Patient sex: M
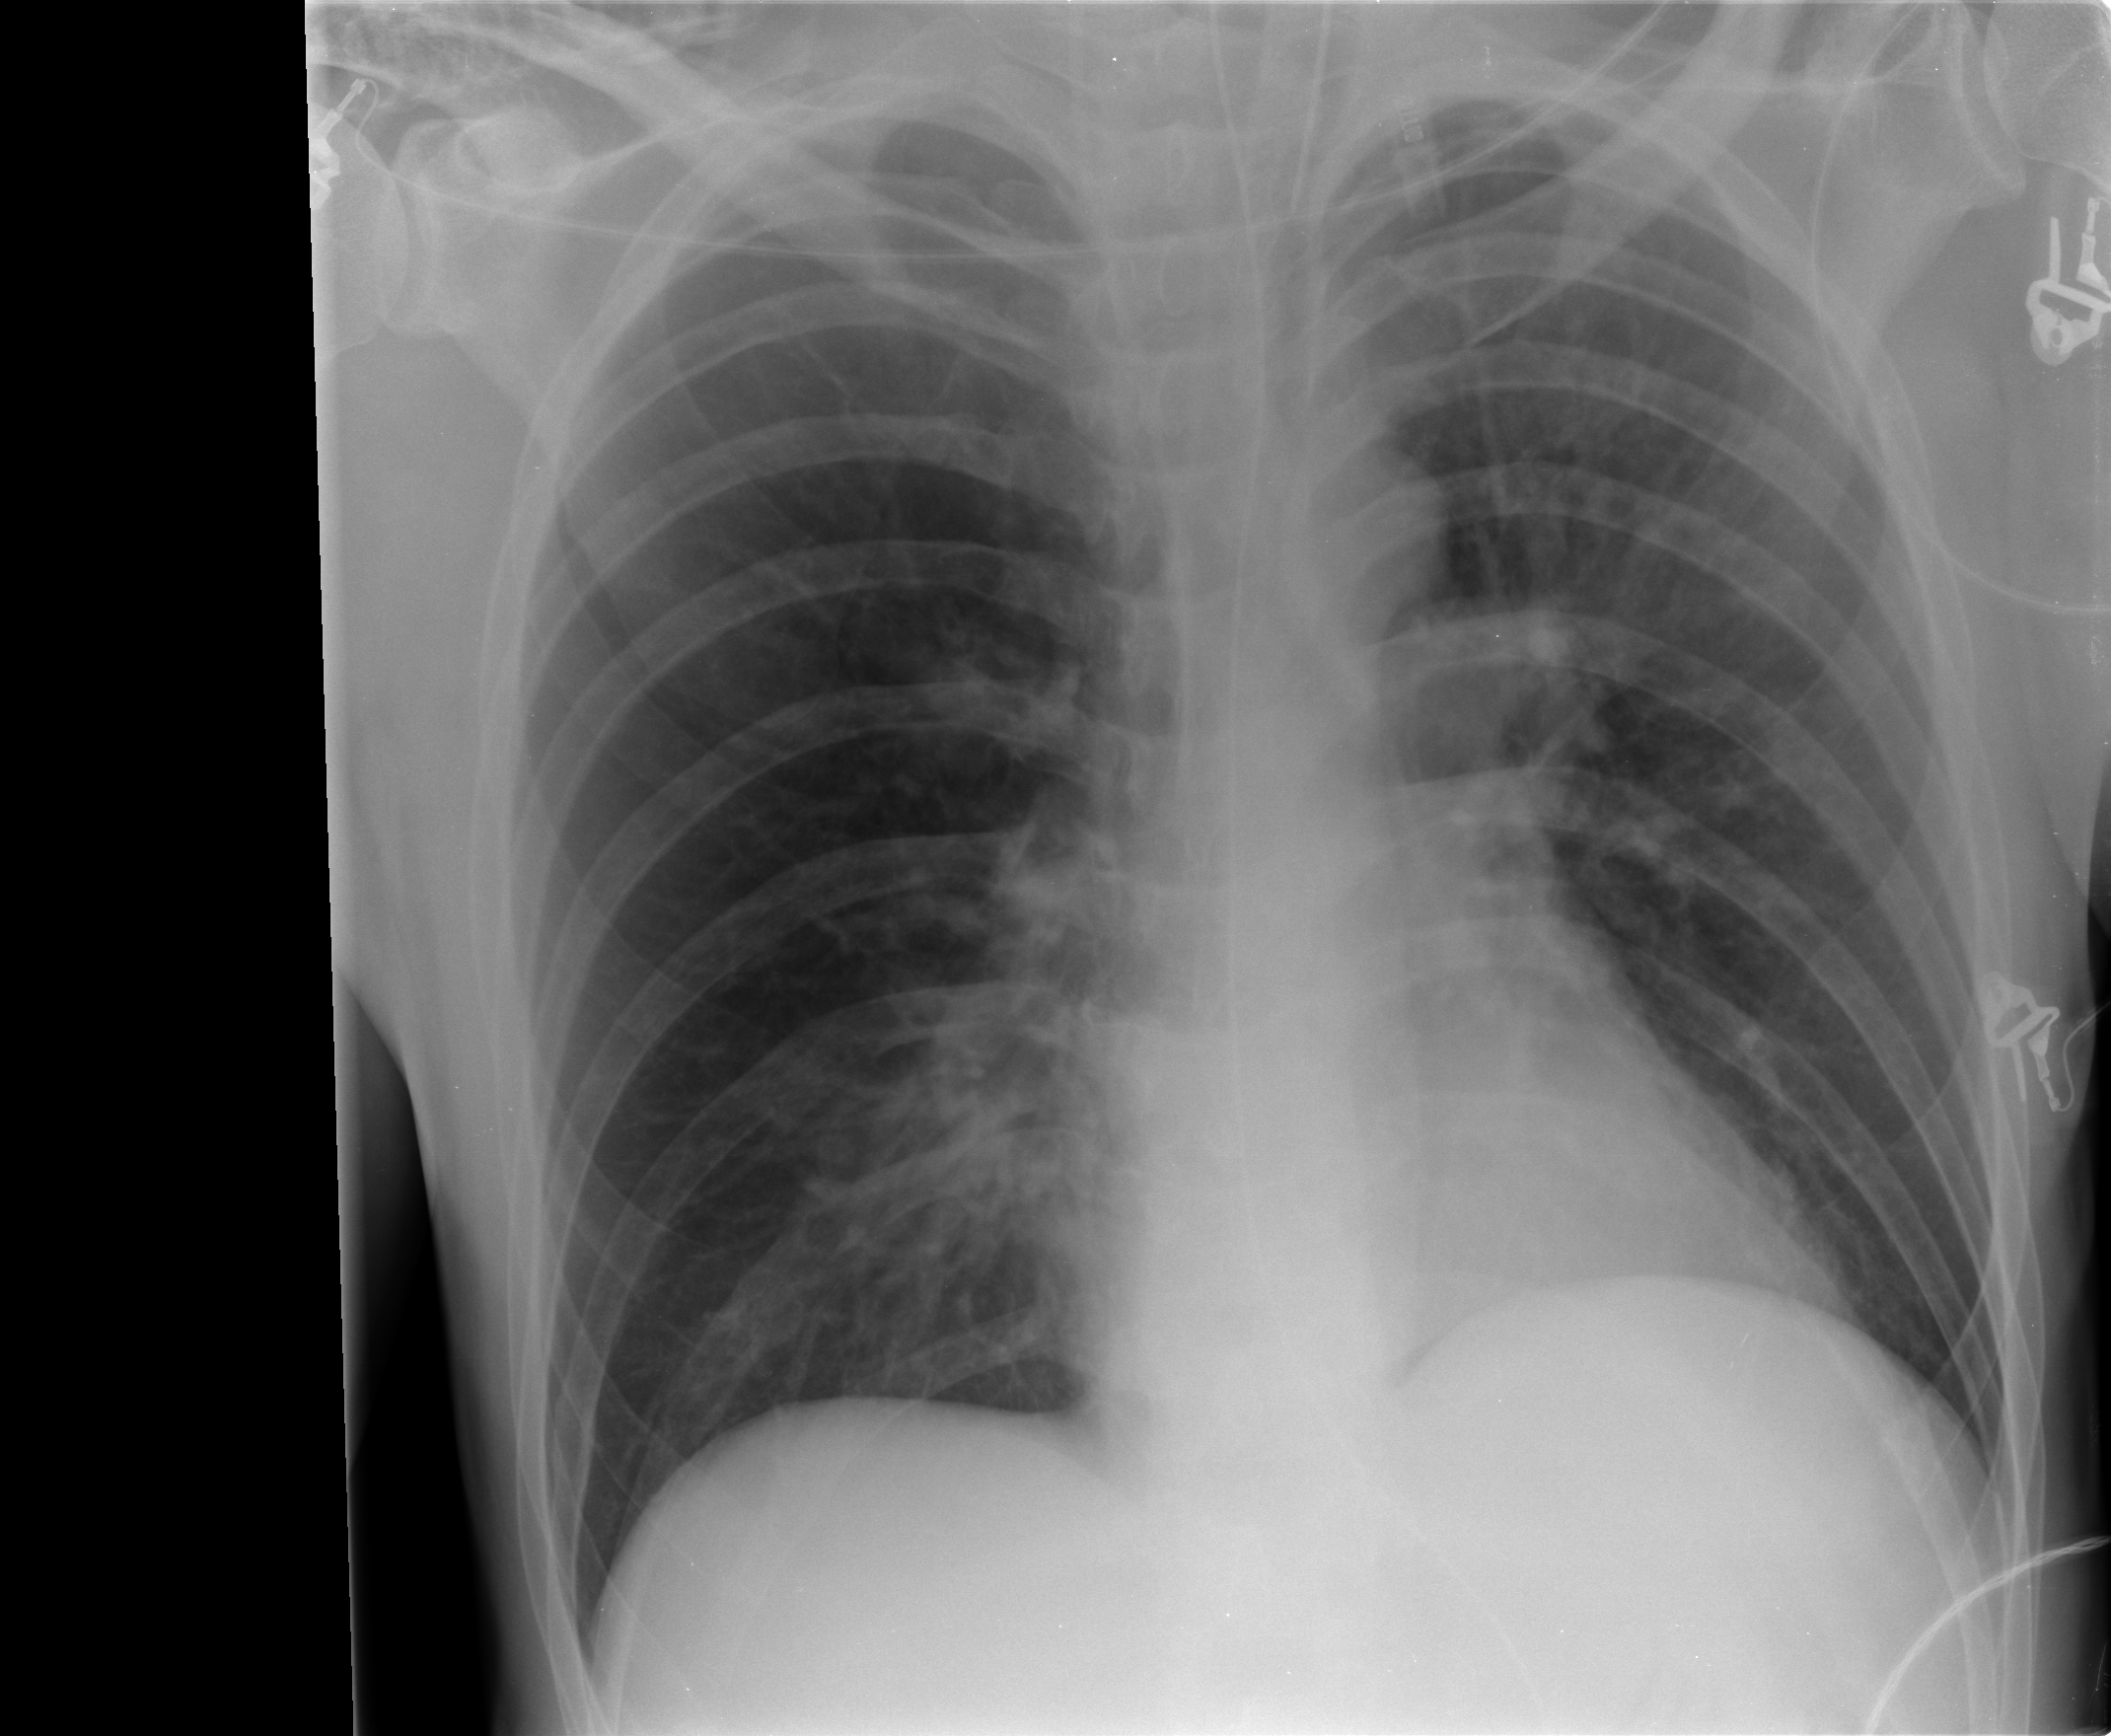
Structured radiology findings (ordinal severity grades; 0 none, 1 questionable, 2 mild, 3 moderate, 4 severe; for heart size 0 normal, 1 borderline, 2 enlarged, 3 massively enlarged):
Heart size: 0
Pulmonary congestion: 1
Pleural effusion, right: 0
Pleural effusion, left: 0
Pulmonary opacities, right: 0
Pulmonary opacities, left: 0
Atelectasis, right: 1
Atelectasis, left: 0